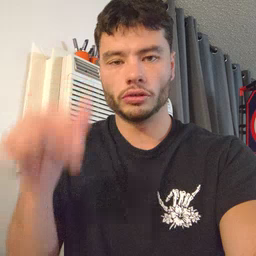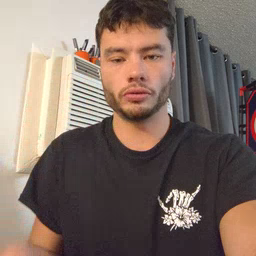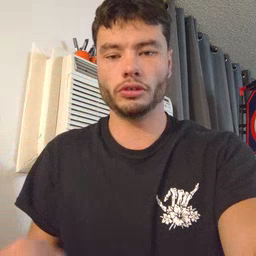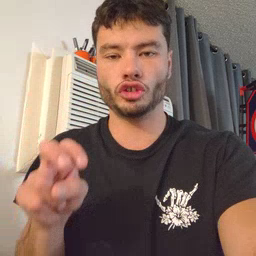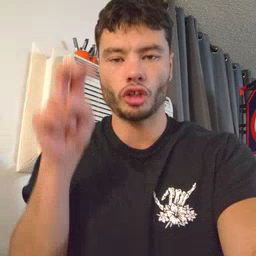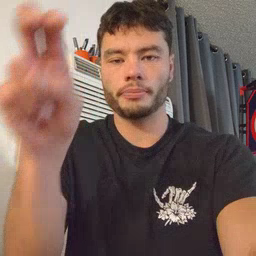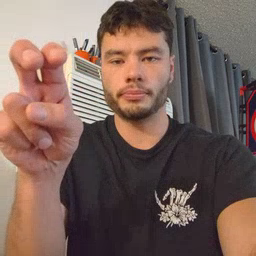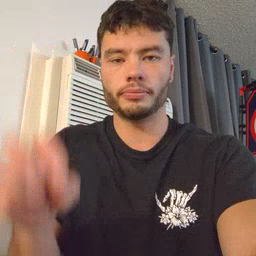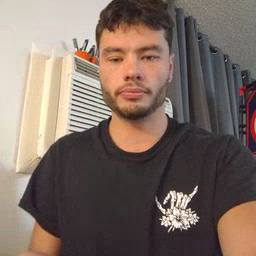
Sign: jump